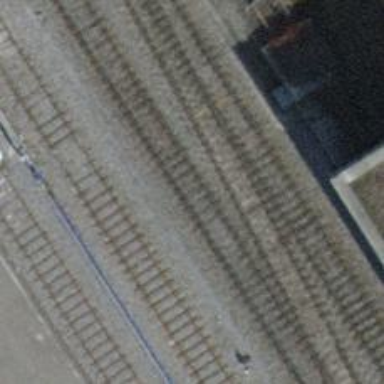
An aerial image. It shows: Single railway track with electrified contact line.